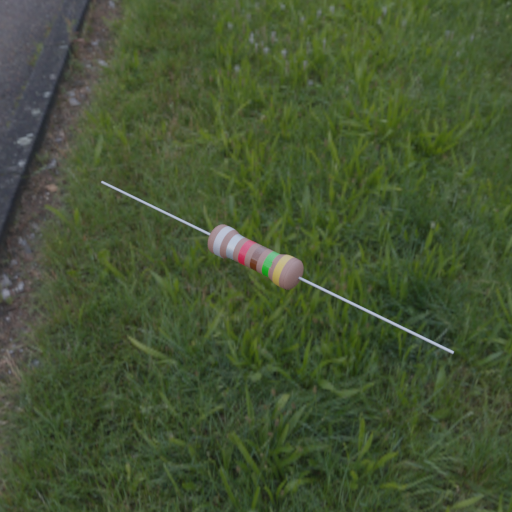
Resistor colour bands (in order): silver, silver, red, brown, green, gold